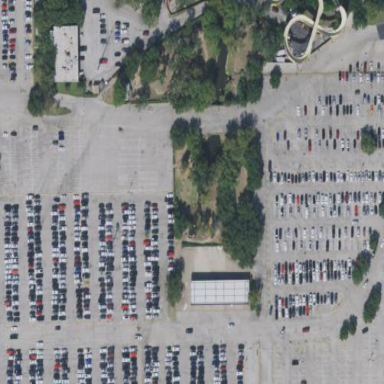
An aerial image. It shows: Parking area with surface.